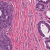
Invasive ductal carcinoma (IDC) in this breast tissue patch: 0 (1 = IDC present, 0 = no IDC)